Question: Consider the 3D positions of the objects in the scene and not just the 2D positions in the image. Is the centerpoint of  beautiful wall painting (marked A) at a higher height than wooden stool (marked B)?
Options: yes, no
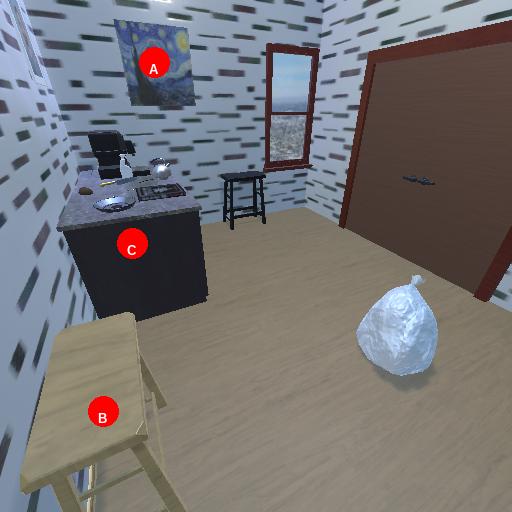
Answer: yes